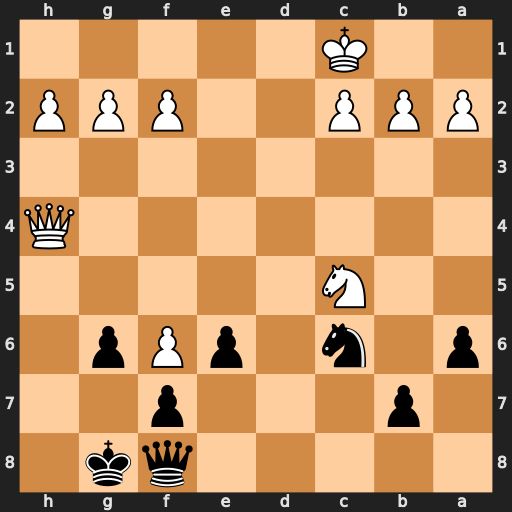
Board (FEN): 5qk1/1p3p2/p1n1pPp1/2N5/7Q/8/PPP2PPP/2K5
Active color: b
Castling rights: -
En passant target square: -
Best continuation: Qxc5 Qh6 Qf8 Qxf8+ Kxf8